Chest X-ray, AP view. Patient: 33 years old, sex M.
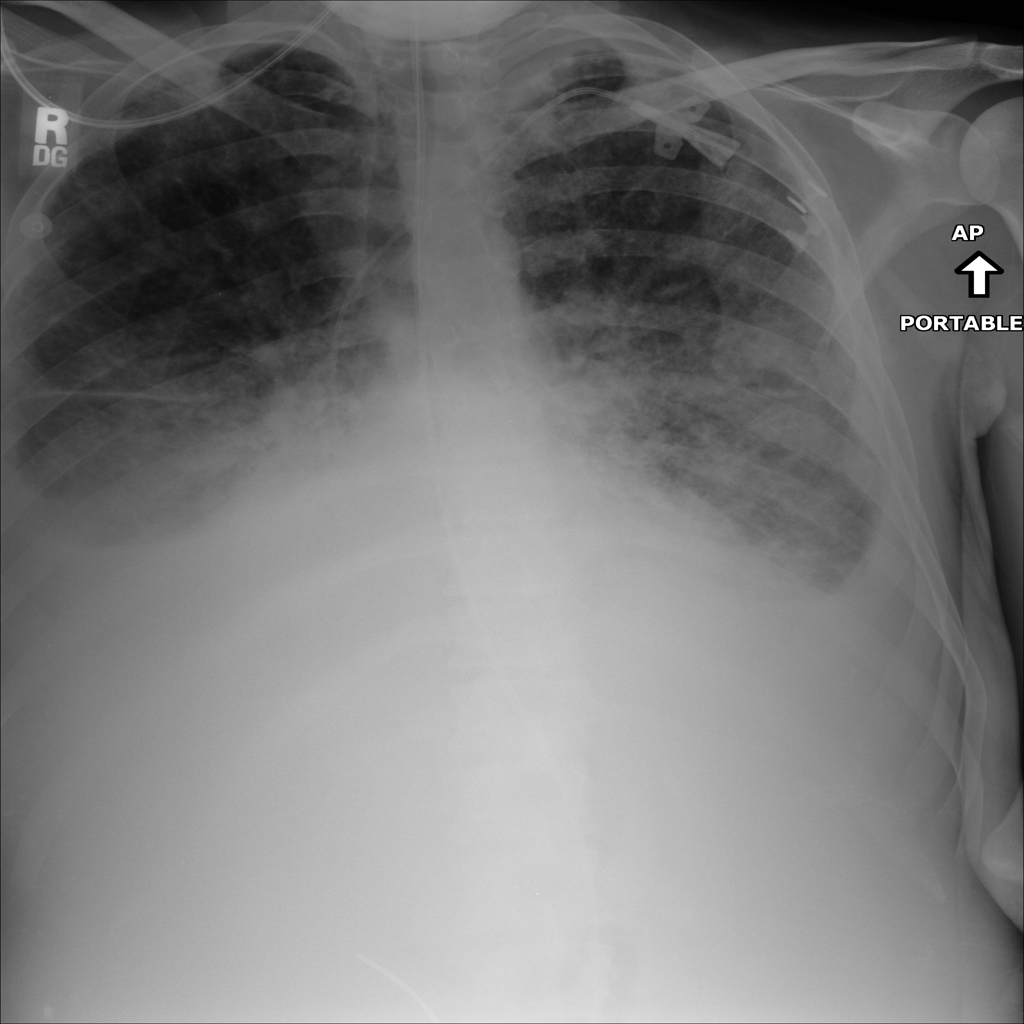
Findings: Effusion, Infiltration